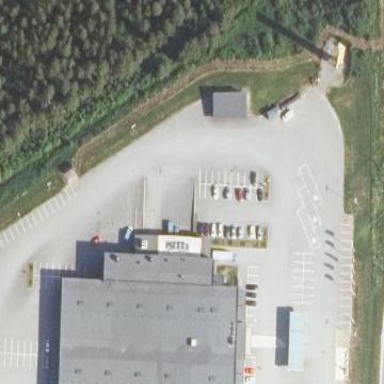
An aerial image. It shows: Parking area.